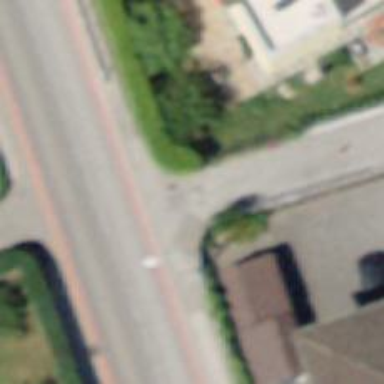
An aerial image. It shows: Fixed cycle barrier designed as single unit.